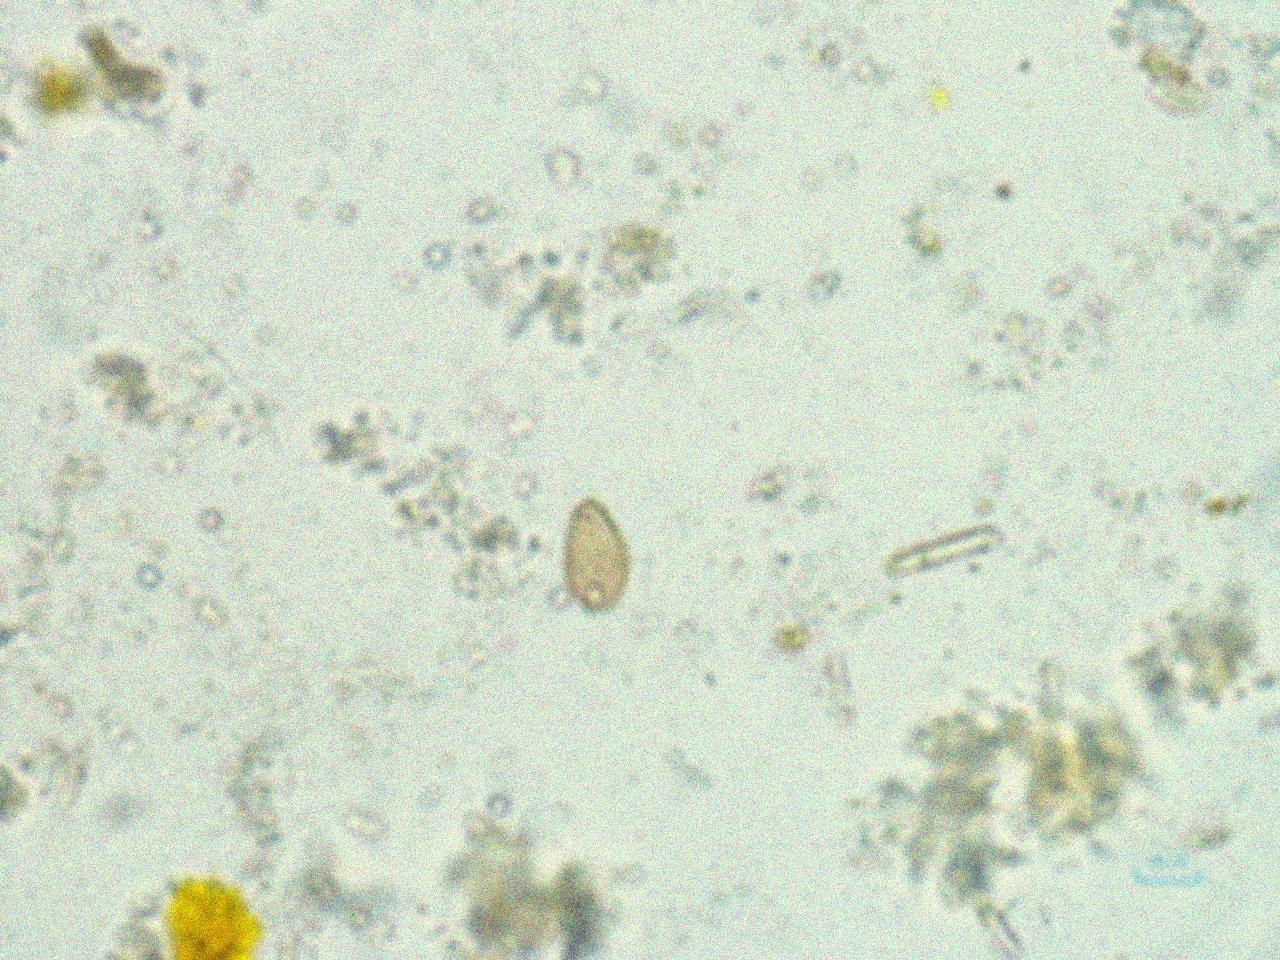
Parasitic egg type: Opisthorchis viverrine